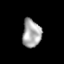
Tissue: lung
Cell type: T cells
Senescence score: 0.2389
Nuclear area (px): 517
Mean DAPI intensity: 168.288